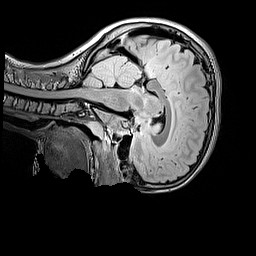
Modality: FLAIR
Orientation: sagittal
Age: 11
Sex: female
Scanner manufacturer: siemens
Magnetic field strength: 3 T
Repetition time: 5 s
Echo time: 0.388 s